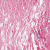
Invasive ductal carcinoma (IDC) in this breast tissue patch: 0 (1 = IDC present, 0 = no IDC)